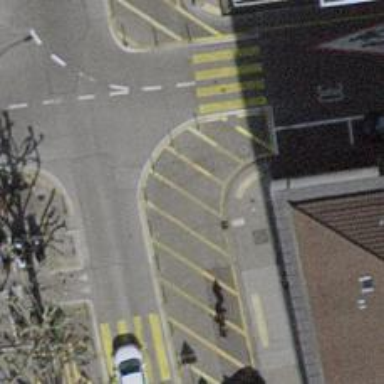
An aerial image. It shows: Bicycle parking area with stands available.